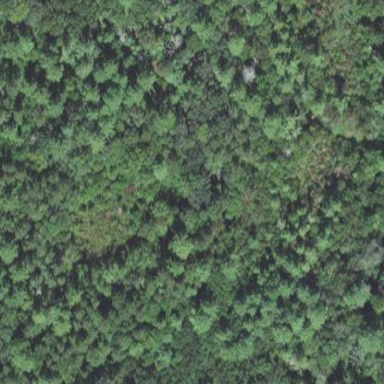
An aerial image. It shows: Needle-leaved woodland.